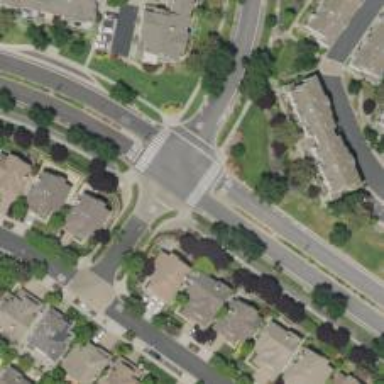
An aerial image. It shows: Asphalt footway with marked zebra crossing. The crossing includes island.